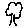
Label: tree